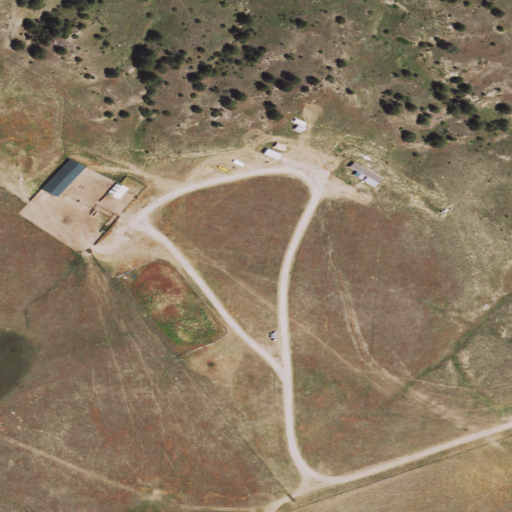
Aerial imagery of mountains in Wyoming named Hamilton Hills containing grassland, shrub, and evergreen forest